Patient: sex F, age 51
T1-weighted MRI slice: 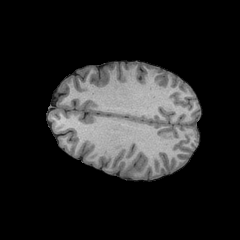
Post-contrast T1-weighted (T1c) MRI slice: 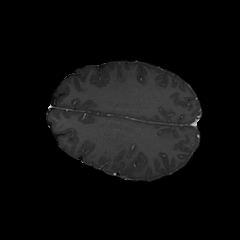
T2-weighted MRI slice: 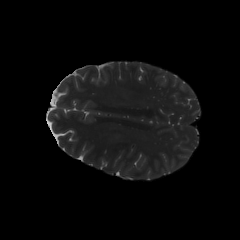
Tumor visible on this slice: no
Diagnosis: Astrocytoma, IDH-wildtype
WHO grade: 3